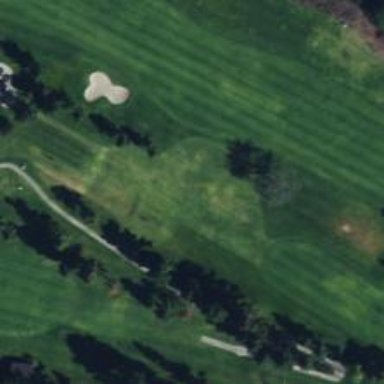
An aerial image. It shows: View of golf hole.